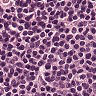
Metastatic tissue present: no